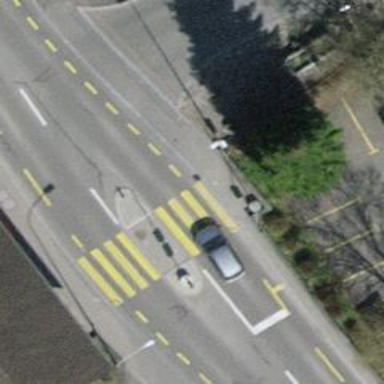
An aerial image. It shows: Marked crossing on footway.